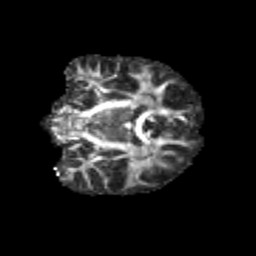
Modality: FA
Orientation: coronal
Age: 11
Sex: female
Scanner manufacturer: siemens
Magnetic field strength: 3 T
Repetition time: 3.8 s
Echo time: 0.07 s